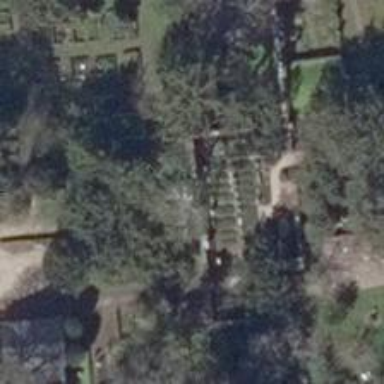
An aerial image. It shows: Historic tomb in cemetery.